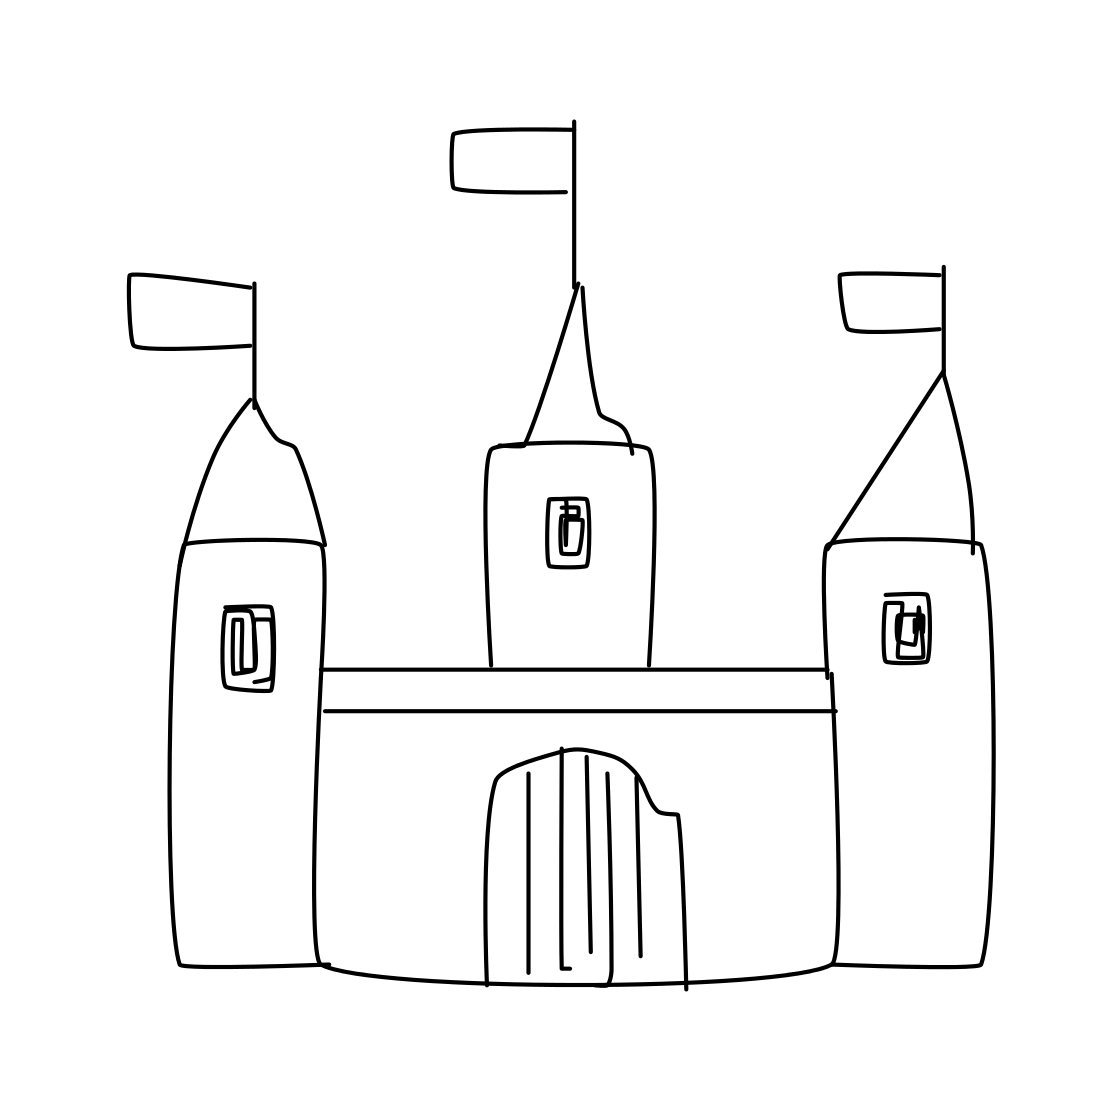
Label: castle